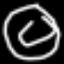
Label: donut